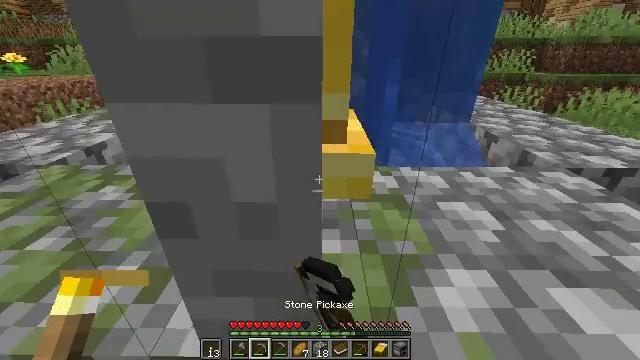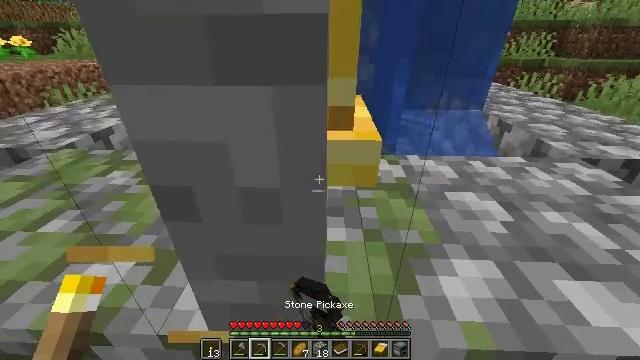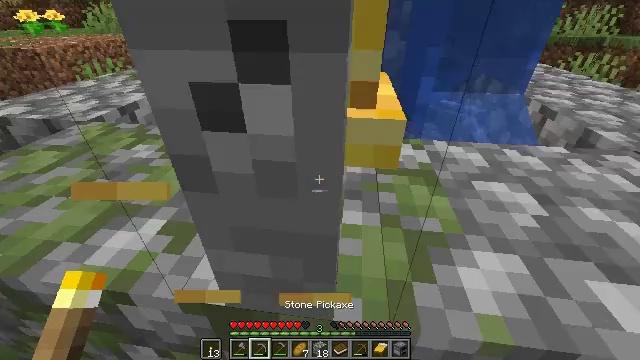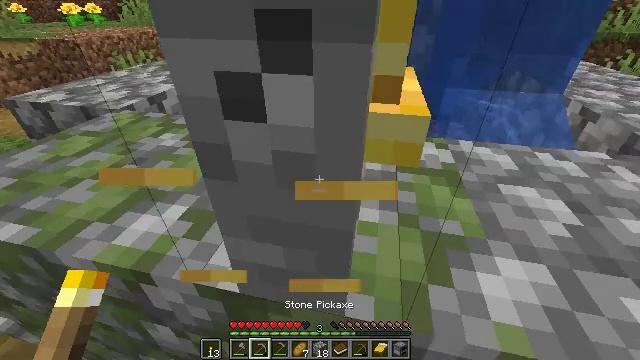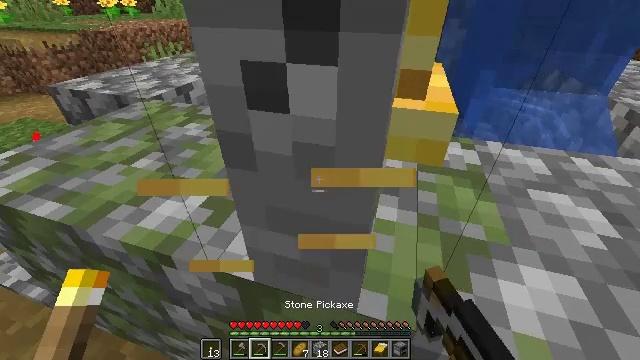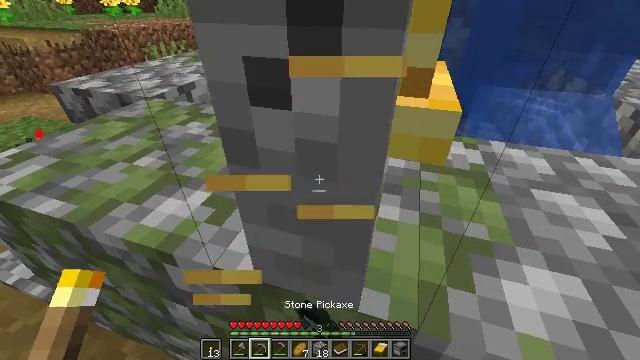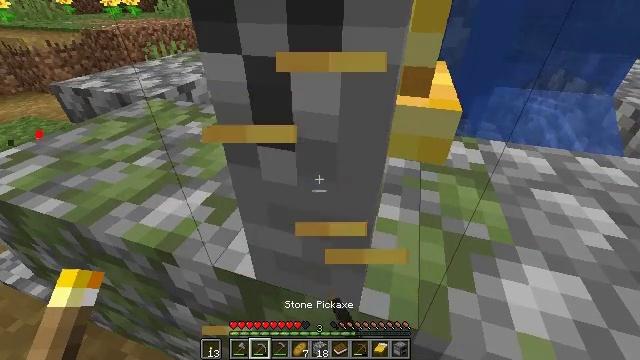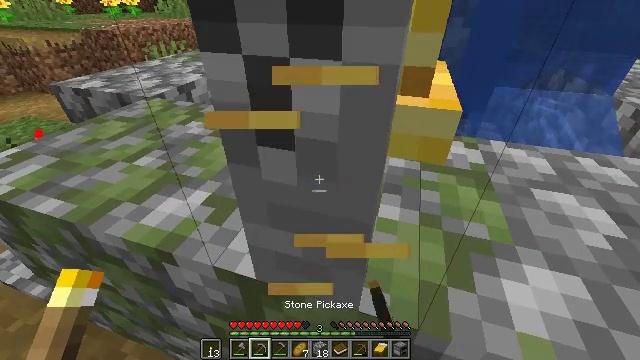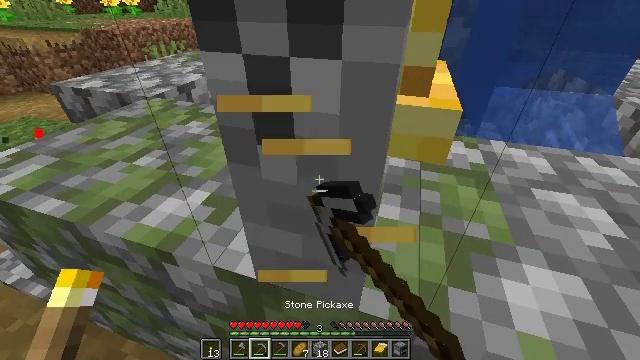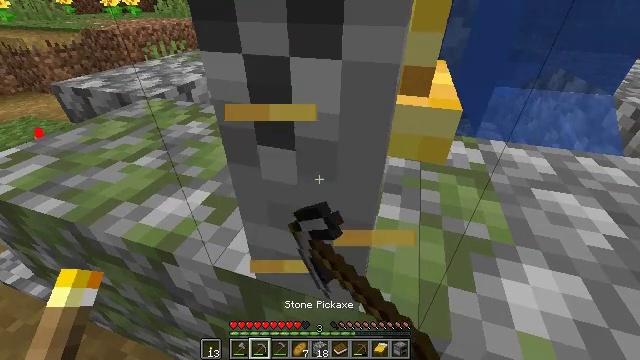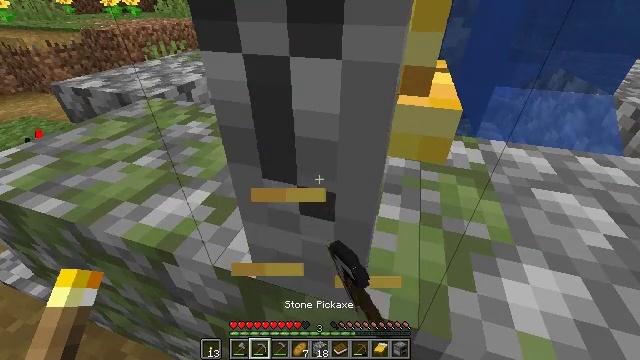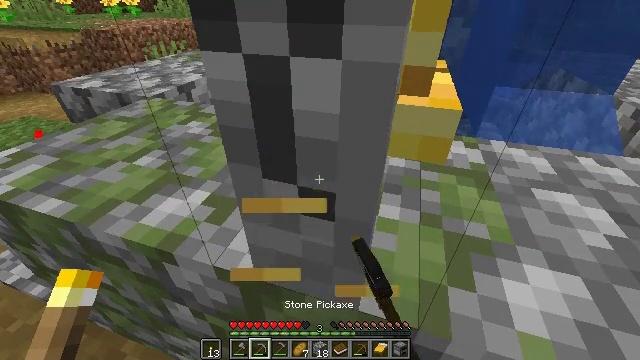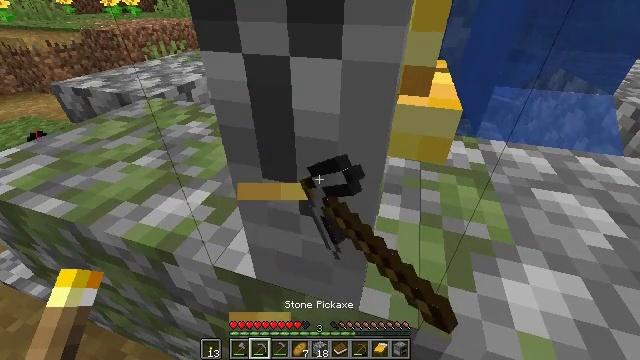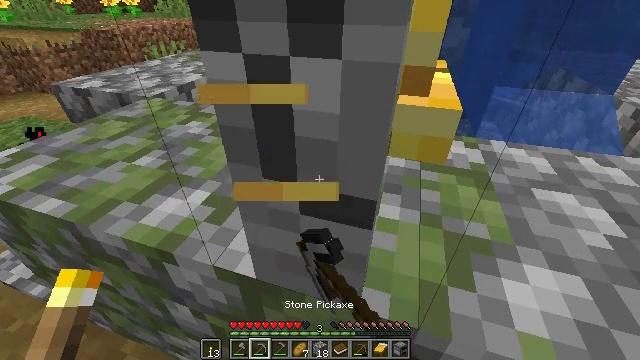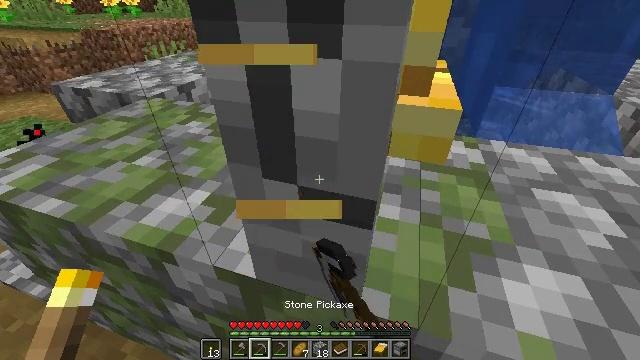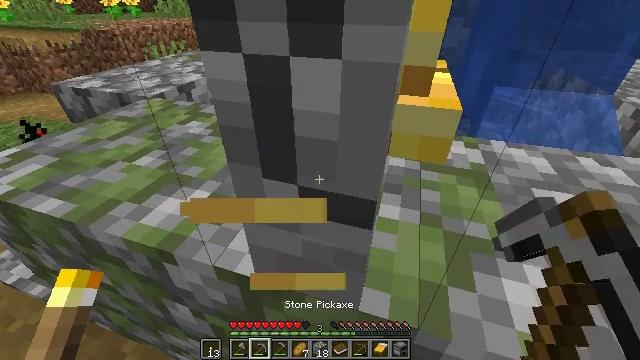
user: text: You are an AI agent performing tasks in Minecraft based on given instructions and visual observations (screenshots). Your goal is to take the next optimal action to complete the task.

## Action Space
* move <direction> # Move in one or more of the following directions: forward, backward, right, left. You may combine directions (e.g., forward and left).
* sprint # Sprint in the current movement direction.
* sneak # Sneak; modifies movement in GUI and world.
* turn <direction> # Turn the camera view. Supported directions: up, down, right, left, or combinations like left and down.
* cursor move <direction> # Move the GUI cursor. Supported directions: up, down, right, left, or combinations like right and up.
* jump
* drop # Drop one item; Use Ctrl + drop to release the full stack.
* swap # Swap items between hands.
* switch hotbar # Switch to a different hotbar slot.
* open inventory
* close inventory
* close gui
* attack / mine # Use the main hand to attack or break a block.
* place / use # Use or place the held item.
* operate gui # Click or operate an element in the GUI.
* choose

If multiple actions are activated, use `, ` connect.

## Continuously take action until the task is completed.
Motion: motion action
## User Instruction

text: Collect the bell.
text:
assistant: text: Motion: move forward, turn left and down, attack / mine
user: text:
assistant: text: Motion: turn left and down, attack / mine
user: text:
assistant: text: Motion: turn left, attack / mine
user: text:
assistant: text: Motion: turn left, attack / mine
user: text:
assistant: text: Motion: attack / mine
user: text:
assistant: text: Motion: attack / mine
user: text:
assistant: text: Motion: attack / mine
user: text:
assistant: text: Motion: attack / mine
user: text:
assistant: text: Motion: attack / mine
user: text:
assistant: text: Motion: attack / mine
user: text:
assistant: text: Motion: attack / mine
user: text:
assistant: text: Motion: attack / mine
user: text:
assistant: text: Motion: attack / mine
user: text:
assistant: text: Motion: attack / mine
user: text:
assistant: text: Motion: attack / mine
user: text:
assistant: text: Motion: attack / mine
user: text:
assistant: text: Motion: attack / mine
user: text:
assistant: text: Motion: attack / mine
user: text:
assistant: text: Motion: attack / mine
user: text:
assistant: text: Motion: attack / mine
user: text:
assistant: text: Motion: attack / mine
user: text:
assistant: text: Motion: attack / mine
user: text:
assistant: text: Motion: attack / mine
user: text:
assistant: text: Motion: attack / mine
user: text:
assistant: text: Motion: attack / mine
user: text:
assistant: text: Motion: attack / mine
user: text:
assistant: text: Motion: attack / mine
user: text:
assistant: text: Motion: attack / mine
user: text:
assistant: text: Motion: attack / mine
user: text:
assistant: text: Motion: attack / mine